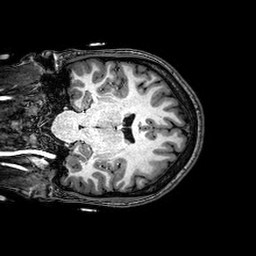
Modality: T1w
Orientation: coronal
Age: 24
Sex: female
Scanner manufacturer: philips
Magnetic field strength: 3 T
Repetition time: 0.008188 s
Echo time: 0.00376 s